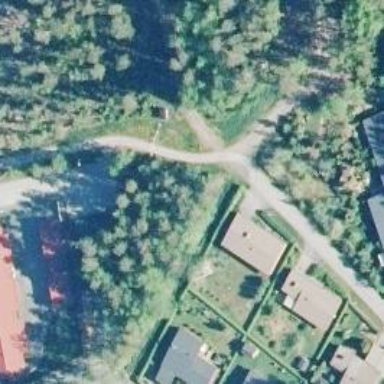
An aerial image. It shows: Cycleway.